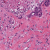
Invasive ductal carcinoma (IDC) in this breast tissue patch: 0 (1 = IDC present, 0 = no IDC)